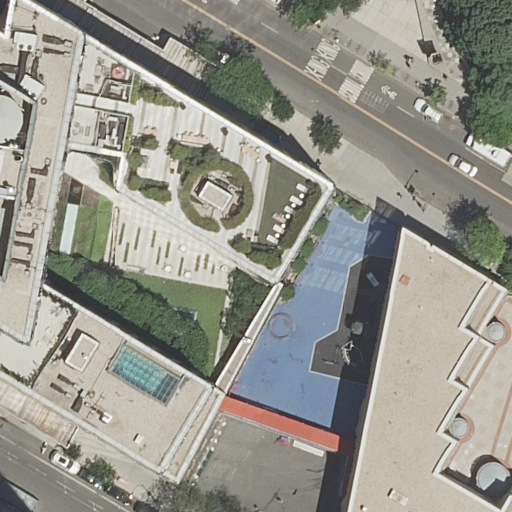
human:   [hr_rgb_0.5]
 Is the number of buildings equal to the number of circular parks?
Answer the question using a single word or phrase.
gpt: no

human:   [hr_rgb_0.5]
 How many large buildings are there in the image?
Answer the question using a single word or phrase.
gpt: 2

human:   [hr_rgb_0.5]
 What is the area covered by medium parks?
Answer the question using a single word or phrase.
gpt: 215m2

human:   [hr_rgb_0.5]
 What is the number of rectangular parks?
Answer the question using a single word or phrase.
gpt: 1

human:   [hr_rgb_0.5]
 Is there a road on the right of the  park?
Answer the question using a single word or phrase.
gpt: no

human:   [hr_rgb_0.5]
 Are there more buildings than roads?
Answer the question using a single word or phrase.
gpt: no

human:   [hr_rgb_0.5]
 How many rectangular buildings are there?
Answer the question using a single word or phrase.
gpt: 1

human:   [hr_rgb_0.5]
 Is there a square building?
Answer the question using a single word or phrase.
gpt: no

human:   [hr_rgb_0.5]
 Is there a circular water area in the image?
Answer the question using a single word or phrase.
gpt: no

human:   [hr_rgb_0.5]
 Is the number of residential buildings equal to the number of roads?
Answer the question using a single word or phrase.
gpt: no

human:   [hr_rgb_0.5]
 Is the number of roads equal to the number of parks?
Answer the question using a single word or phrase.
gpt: no

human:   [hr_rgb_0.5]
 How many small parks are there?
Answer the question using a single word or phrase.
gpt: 0

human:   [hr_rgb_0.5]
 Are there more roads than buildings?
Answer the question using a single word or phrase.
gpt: yes

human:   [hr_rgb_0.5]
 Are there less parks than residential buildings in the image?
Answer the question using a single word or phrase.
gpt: yes

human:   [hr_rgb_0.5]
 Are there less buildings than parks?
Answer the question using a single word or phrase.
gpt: no

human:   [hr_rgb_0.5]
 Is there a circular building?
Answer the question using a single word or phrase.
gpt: no

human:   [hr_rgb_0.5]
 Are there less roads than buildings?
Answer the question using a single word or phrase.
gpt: no

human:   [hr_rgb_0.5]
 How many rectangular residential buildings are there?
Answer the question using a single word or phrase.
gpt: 1

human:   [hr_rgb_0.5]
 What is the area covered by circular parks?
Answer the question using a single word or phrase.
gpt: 0m2

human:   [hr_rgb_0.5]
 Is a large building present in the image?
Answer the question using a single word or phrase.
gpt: yes

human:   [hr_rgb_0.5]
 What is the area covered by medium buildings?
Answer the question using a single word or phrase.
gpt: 0m2

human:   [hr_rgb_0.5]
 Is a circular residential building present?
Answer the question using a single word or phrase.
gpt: no

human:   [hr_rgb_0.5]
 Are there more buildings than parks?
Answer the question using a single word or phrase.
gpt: yes

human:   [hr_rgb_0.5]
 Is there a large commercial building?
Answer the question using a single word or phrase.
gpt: no

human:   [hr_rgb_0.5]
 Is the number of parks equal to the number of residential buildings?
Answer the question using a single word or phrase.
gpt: no

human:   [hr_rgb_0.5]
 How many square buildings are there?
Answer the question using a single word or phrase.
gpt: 0

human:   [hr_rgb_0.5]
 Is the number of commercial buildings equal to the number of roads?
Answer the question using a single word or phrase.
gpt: no

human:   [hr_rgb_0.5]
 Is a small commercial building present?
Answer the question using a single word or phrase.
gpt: no

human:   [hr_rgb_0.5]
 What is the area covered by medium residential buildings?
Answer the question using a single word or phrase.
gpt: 0m2

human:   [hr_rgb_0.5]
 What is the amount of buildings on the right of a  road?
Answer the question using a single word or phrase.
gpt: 1

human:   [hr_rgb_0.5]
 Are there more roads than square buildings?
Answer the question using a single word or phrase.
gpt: yes

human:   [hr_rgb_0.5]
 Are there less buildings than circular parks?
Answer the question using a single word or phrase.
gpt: no

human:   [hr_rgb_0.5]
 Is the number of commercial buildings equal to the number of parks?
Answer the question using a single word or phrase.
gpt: no

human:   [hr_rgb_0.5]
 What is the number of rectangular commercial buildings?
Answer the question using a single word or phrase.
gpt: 0

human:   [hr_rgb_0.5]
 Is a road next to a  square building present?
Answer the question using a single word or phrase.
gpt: no

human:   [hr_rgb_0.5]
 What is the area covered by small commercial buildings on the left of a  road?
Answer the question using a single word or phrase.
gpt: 0m2